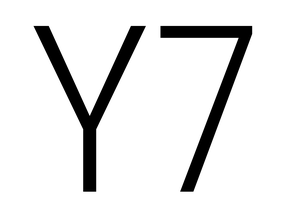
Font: Roboto_Condensed_Light